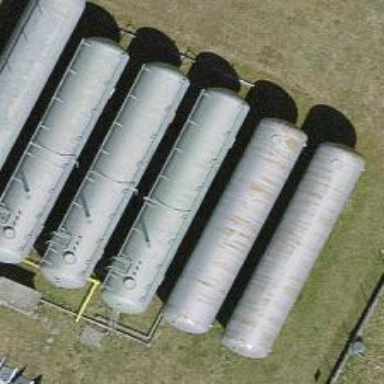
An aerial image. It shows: Storage tank that is man-made.